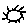
Label: sun